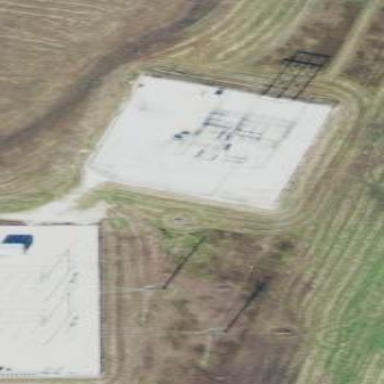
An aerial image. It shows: Distribution substation surrounded by fence.